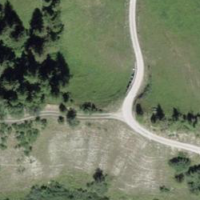
EUNIS habitat code: 24
Species observed at this site:
Melitaea didyma
Campanula spicata